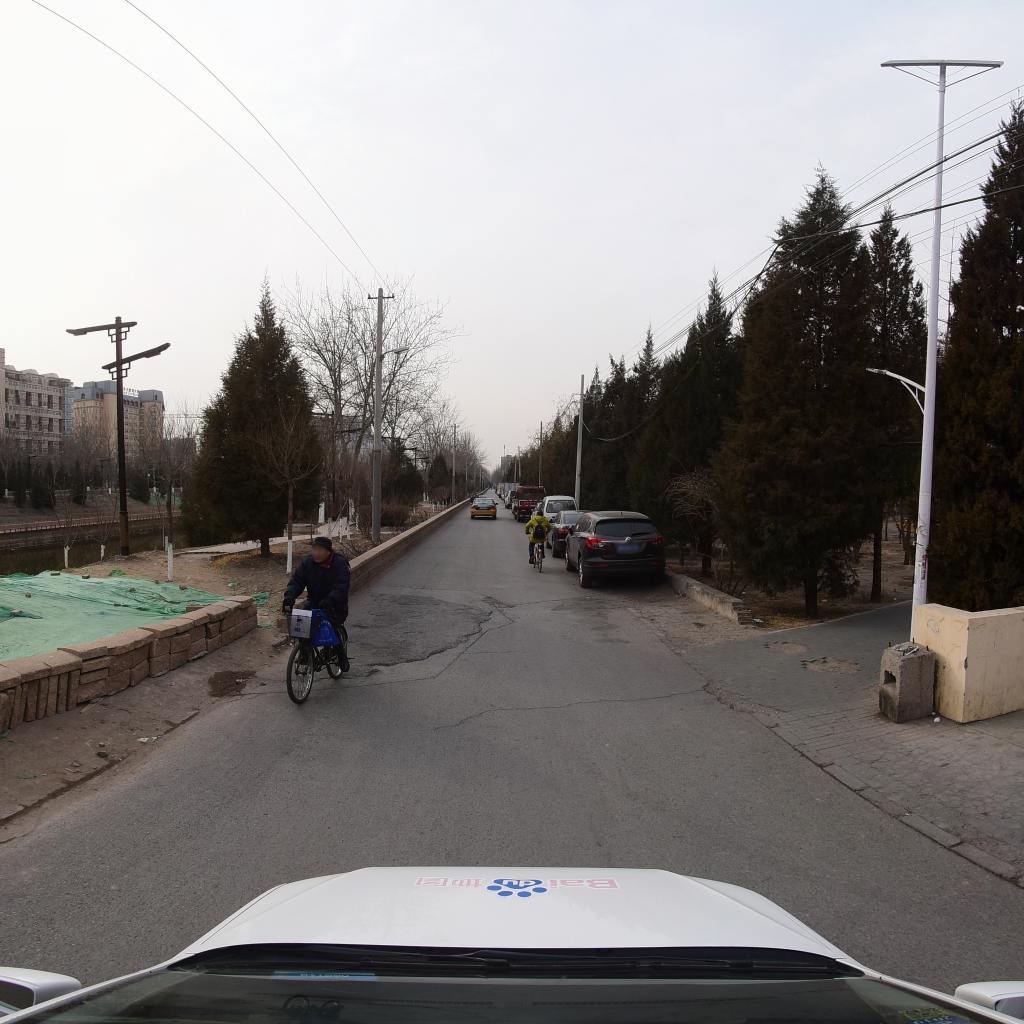
Region: Fengtai
Road damage annotations: pothole, pothole, transverse crack, pothole, longitudinal crack